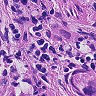
Metastatic tissue present: yes